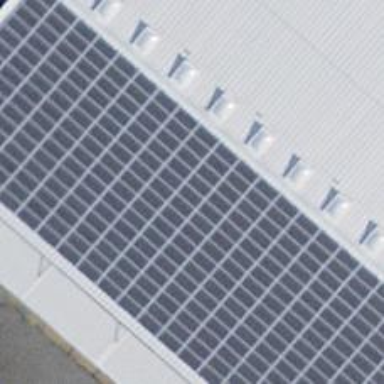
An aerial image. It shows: Solar power generator utilizing photovoltaic technology with solar photovoltaic panels.